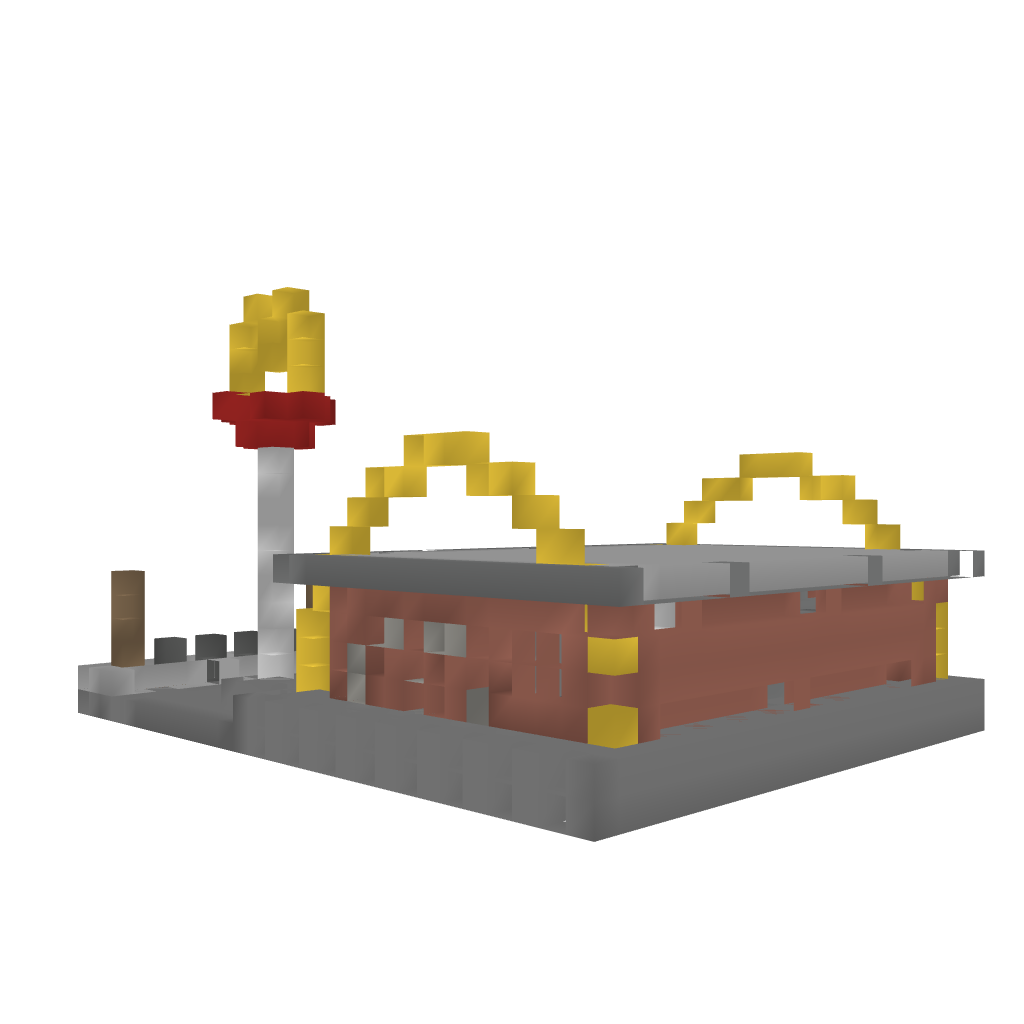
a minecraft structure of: Mc Donald's